Field crop: tomato
Growth stage: 2
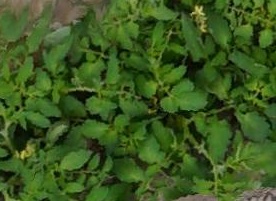
Species: tomato